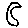
Label: moon